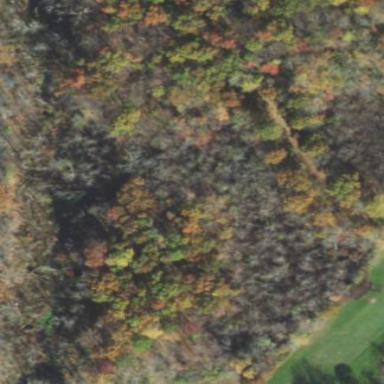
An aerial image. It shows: Area of rough grass used for golf.